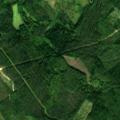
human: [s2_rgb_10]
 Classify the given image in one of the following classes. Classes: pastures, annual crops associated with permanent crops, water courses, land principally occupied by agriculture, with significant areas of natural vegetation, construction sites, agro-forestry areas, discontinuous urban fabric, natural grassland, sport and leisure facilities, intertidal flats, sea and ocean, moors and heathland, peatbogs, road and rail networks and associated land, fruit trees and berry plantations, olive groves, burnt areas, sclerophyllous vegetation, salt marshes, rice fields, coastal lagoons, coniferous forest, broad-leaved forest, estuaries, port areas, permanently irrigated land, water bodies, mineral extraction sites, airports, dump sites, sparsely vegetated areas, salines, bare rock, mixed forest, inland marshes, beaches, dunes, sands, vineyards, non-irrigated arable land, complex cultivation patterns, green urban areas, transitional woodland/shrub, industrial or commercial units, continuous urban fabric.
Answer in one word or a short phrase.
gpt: coniferous forest, mixed forest